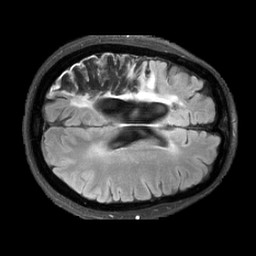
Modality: FLAIR
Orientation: axial
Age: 38
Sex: female
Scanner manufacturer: siemens
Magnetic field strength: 3 T
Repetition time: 9 s
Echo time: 0.099 s